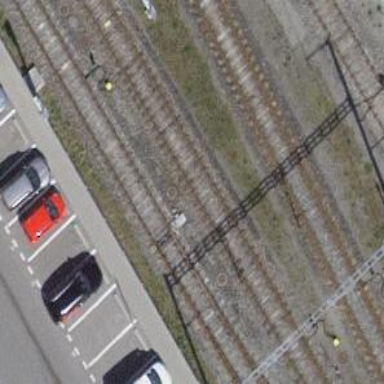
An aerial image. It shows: Railway switch.